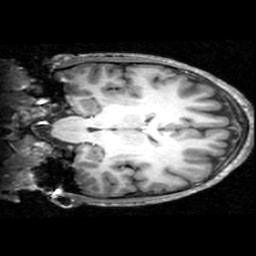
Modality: T1w
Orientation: coronal
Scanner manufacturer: ge
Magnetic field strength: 3 T
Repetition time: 0.009036 s
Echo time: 0.00184 s